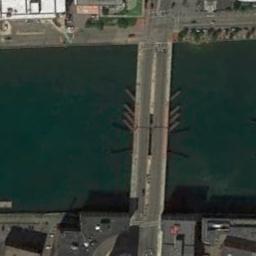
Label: bridge